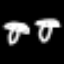
Label: mushroom